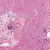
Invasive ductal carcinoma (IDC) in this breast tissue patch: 0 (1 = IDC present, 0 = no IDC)